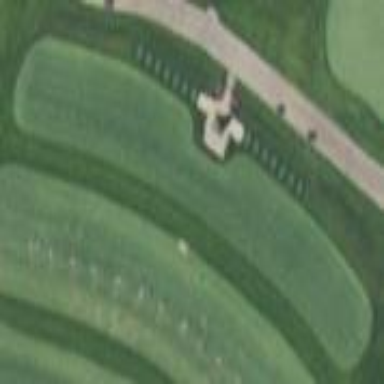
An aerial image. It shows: Golf tee on grassy land.